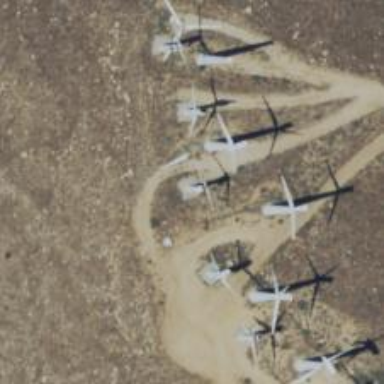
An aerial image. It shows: Horizontal axis wind turbine generating power from wind.